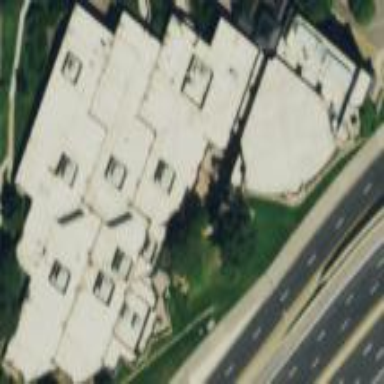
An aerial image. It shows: University building that serves as school.